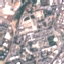
Label: Industrial